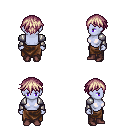
a pixel art fantasy rpg character, female body template, dark elf, purple skin, steel arm armor, robe skirt, white blonde short bangs hairstyle, maroon shoes, four views (front, back, left, right), 2x2 character sprite sheet, small pixel art, hard edges, no anti-aliasing